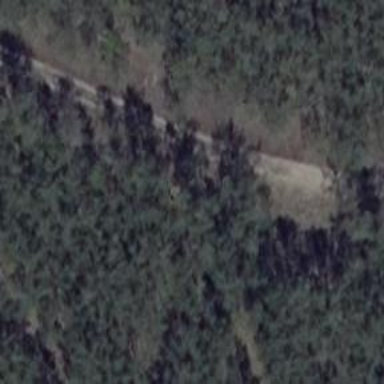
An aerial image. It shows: Sandy track with grade3 tracktype.